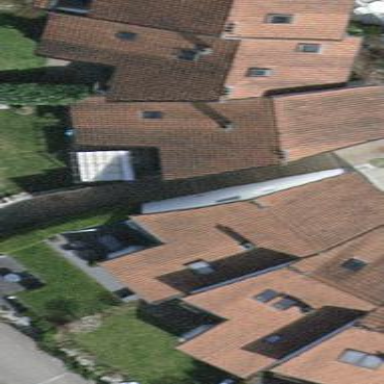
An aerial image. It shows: Simple and straightforward house.